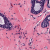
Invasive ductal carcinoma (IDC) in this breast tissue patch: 0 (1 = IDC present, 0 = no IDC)